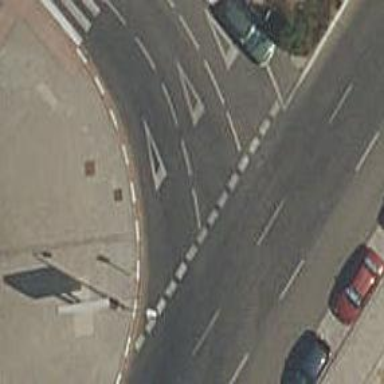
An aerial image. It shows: Road with "give way" sign.